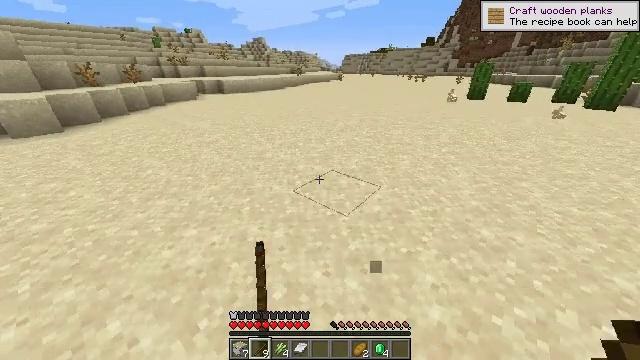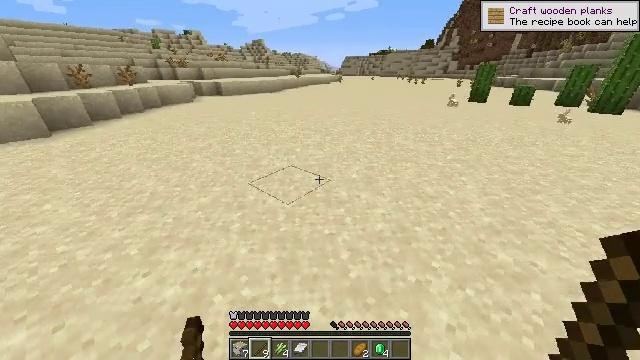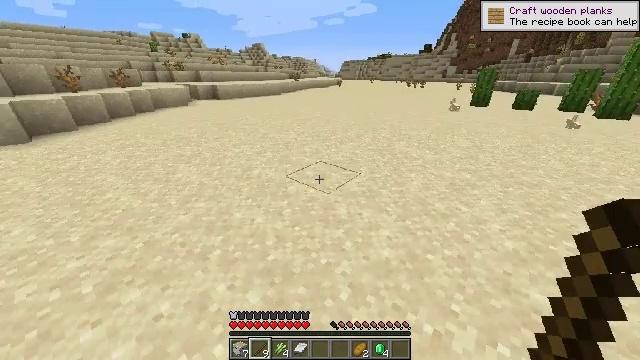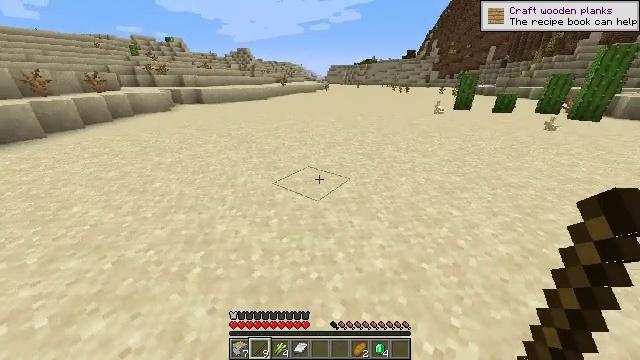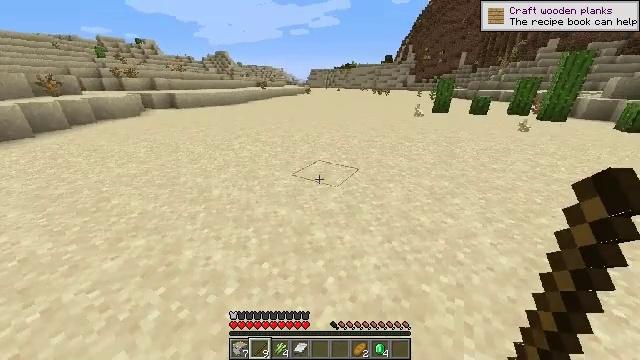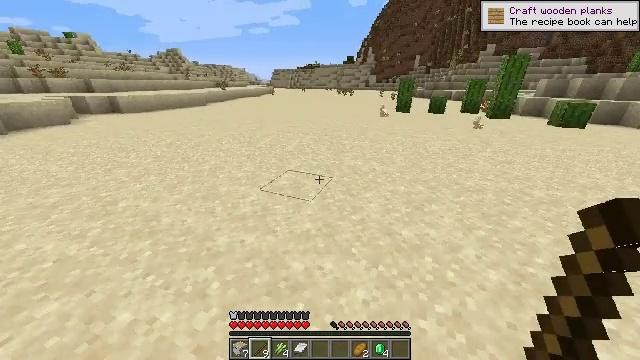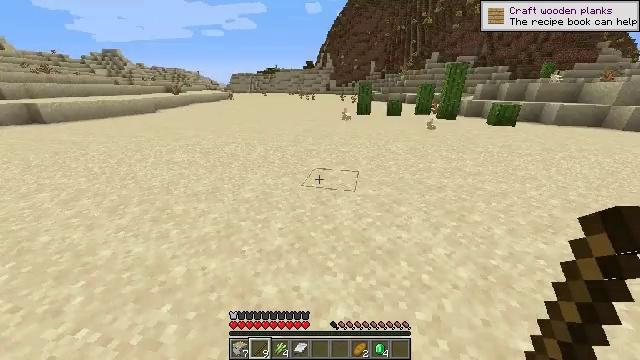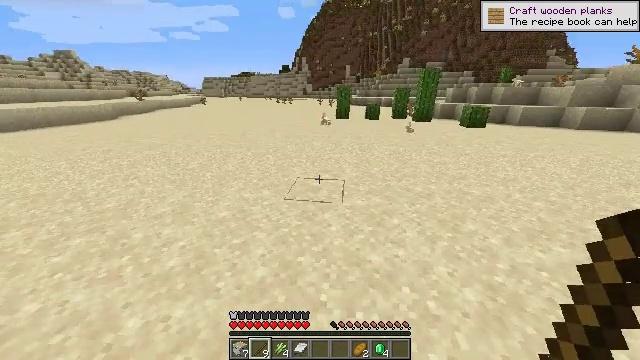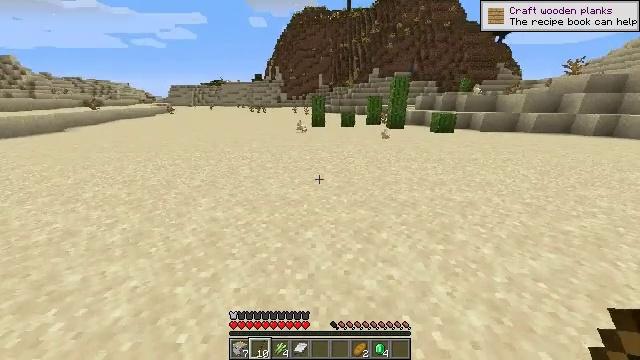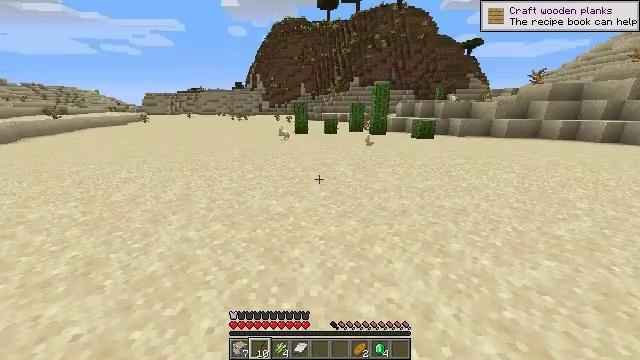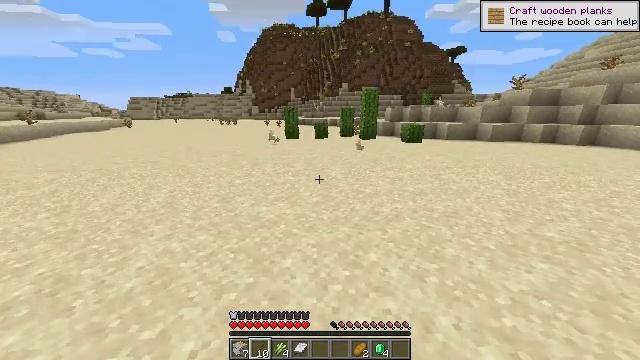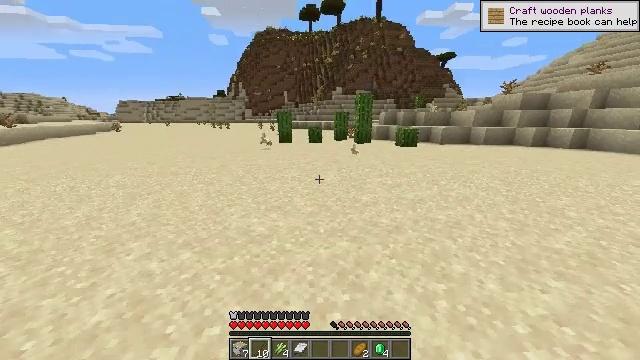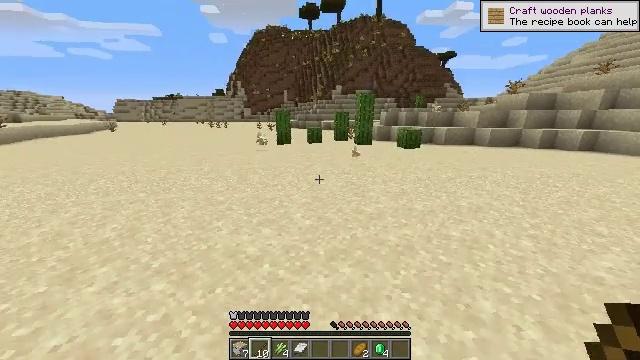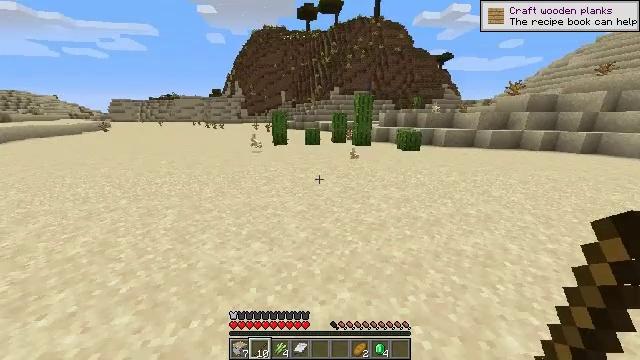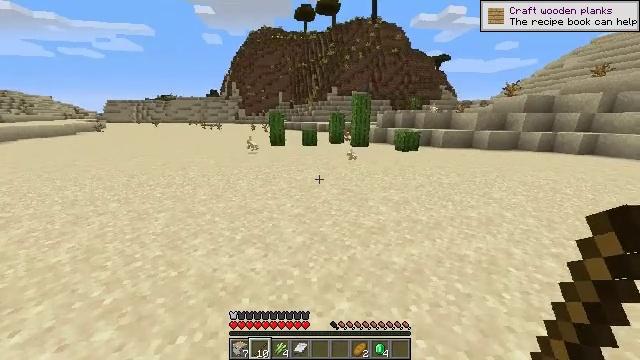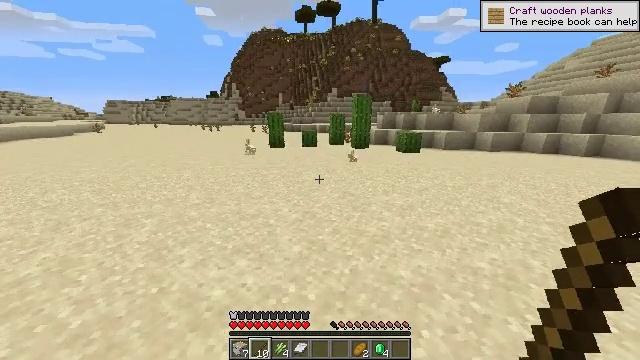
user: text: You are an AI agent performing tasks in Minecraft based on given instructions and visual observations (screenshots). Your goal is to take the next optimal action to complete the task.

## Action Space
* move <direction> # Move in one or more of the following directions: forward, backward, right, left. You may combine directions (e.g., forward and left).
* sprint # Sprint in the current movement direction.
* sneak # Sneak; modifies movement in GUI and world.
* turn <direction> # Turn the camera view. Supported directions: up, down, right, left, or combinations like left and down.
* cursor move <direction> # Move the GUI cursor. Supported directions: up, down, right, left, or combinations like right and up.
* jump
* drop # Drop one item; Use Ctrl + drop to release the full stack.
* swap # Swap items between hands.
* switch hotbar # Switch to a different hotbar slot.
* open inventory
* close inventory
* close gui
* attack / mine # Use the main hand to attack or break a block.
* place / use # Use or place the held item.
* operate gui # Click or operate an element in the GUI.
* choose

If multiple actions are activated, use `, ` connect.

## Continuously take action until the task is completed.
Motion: motion action
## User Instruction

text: Collect the dead bush from dry areas.
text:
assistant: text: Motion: move forward
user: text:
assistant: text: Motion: move forward
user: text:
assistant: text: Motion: move forward, turn right
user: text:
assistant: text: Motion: move forward, turn right
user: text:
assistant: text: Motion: move forward, turn right
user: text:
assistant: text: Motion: move forward, turn right and up
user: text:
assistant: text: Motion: move forward, turn right
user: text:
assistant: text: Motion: move forward, turn right and up
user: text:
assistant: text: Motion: move forward, turn right and up
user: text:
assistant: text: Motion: move forward, turn right and up
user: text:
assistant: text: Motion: move forward, turn right and up
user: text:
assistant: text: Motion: move forward
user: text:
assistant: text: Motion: move forward
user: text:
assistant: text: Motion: move forward
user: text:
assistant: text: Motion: move forward
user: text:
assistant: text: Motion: move forward
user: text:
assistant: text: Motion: move forward
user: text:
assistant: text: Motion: move forward
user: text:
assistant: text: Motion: move forward
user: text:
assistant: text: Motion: move forward
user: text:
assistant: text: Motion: move forward
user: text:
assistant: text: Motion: move forward
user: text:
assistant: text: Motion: move forward
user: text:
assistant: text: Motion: move forward
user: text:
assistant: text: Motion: move forward
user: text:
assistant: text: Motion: move forward
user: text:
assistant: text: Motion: move forward
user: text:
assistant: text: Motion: move forward
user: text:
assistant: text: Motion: move forward
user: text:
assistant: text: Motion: move forward, turn right